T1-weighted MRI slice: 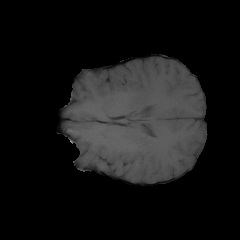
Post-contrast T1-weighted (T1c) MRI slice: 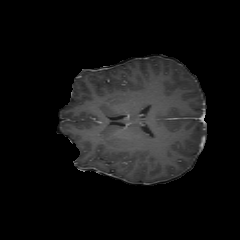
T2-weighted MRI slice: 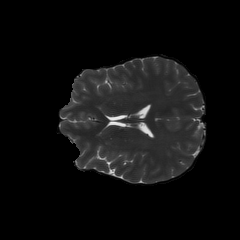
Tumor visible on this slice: no